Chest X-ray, AP view. Patient: 66 years old, sex M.
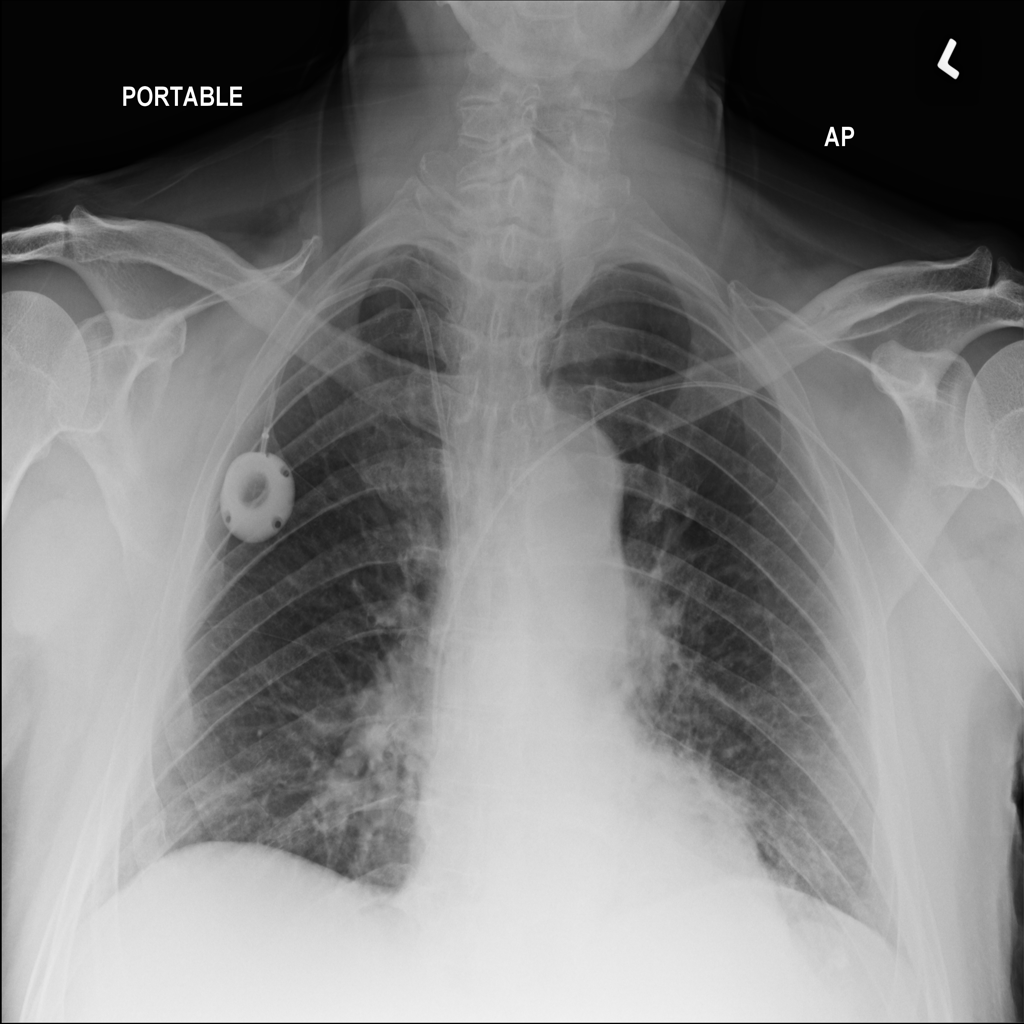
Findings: Infiltration